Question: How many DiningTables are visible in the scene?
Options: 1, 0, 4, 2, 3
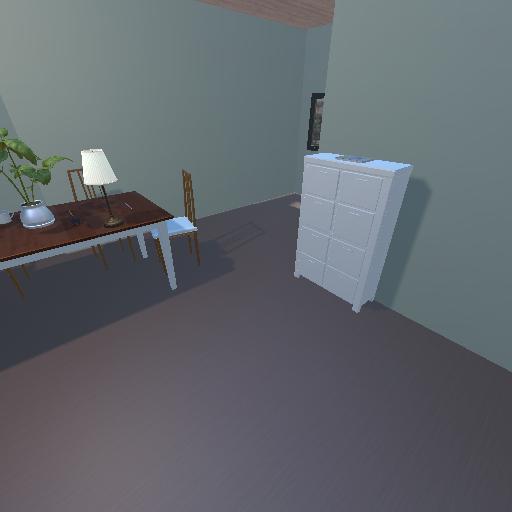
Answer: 1